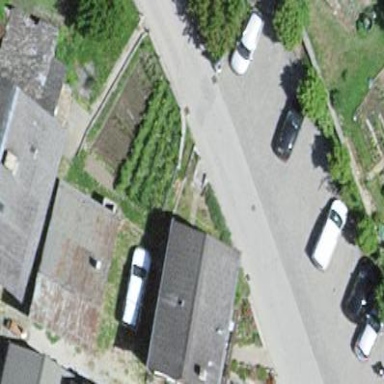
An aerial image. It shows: Simple and straightforward house.